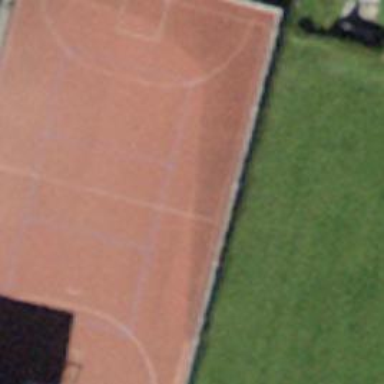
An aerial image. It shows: Multi-sport pitch with tartan surface for leisure activities on land.